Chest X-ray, PA view. Patient: 38 years old, sex F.
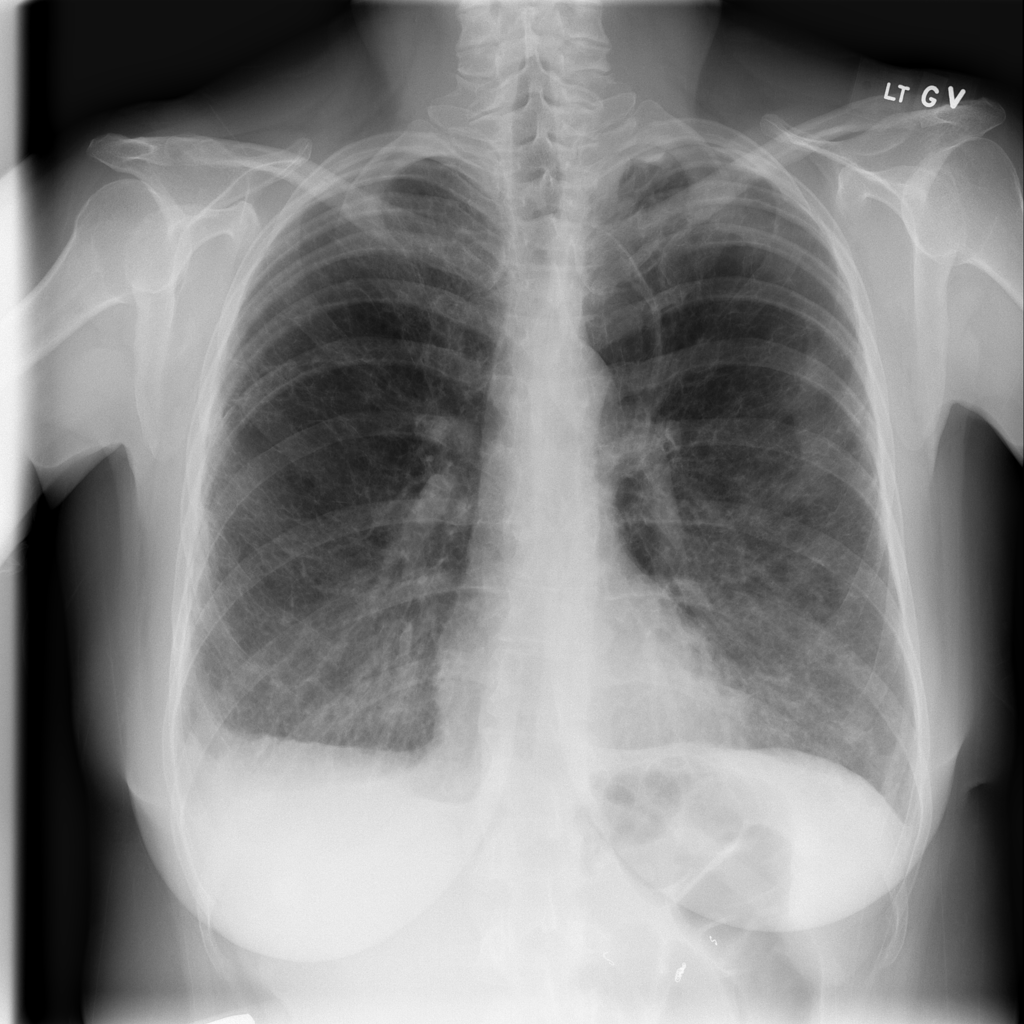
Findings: Effusion, Nodule, Pleural_Thickening